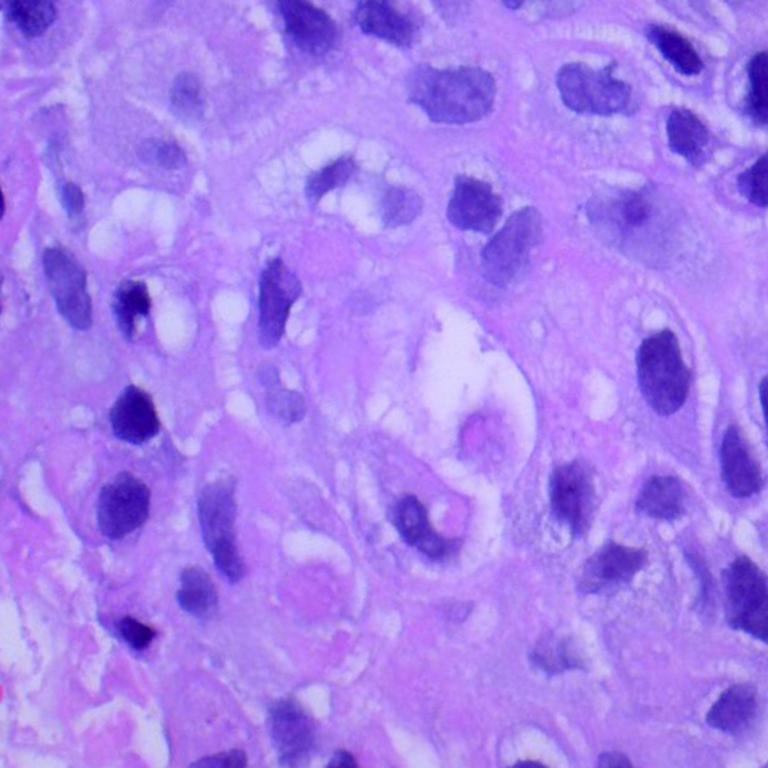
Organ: lung
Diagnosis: squamous carcinomas